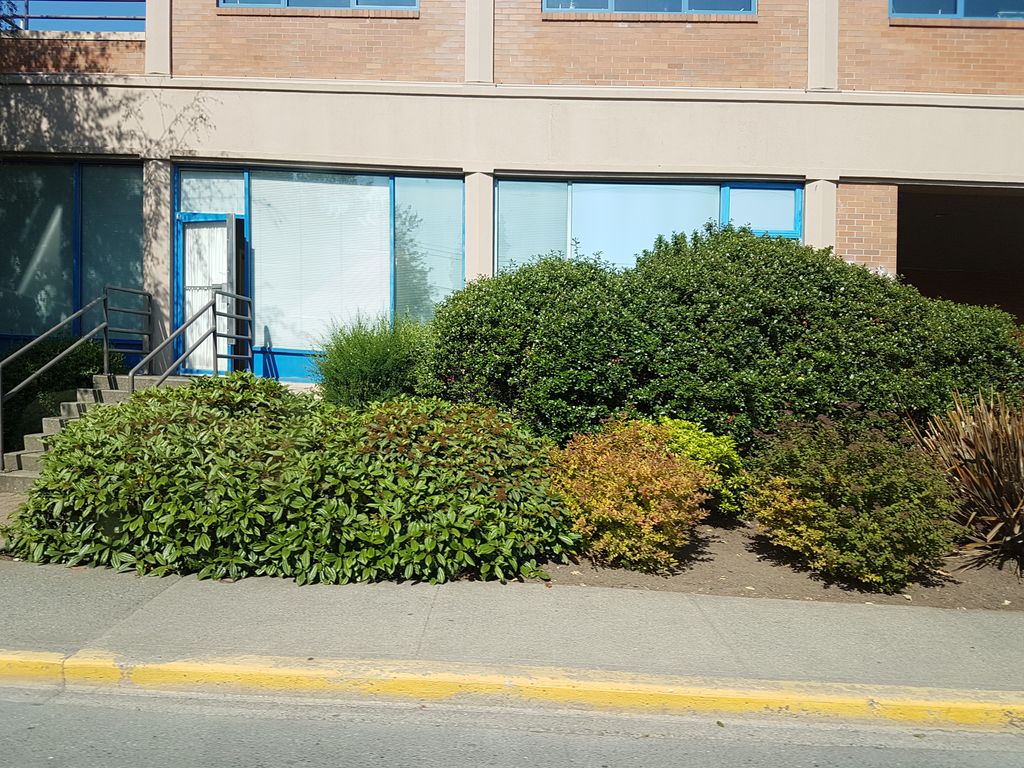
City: victoria